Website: bh-photo
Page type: gifting
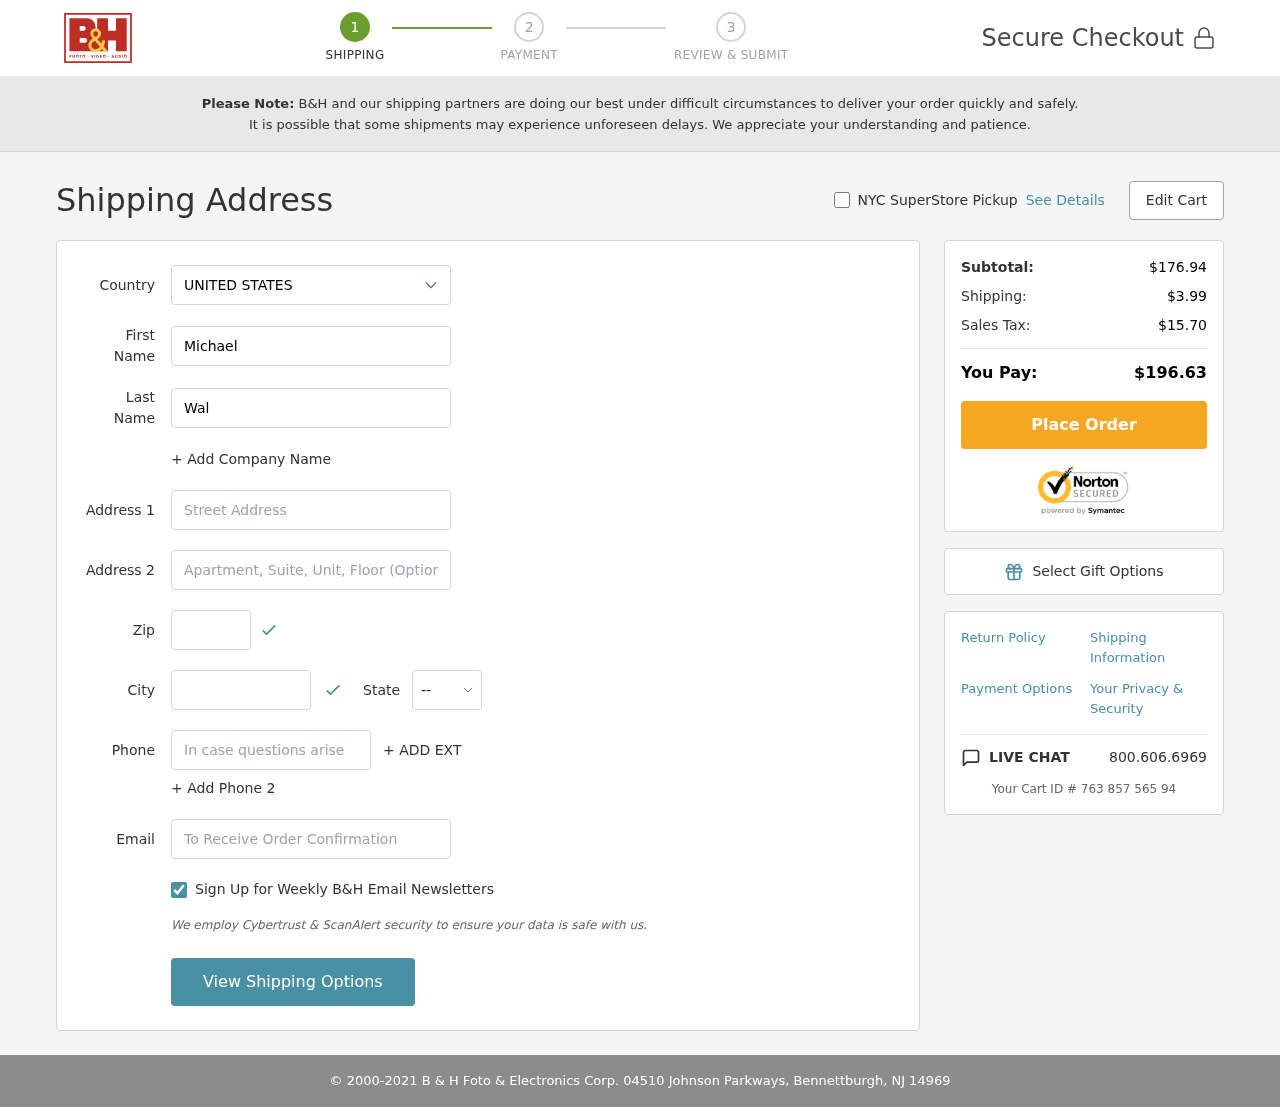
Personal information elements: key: PII_CITY
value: Bennettburgh
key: PII_COUNTRY
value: United States
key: PII_EMAIL
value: michael.walker@hotmail.com
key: PII_FIRSTNAME
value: Michael
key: PII_LASTNAME
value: Walker
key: PII_PHONE
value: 9433333410
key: PII_POSTCODE
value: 14969
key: PII_STATE_ABBR
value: NJ
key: PII_STREET
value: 04510 Johnson Parkways
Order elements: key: ORDER_SUBTOTAL
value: $176.94
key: ORDER_SHIPPING_COST
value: $3.99
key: ORDER_TAX
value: $15.70
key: ORDER_TOTAL
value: $196.63
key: ORDER_ID
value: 763 857 565 94